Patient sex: M
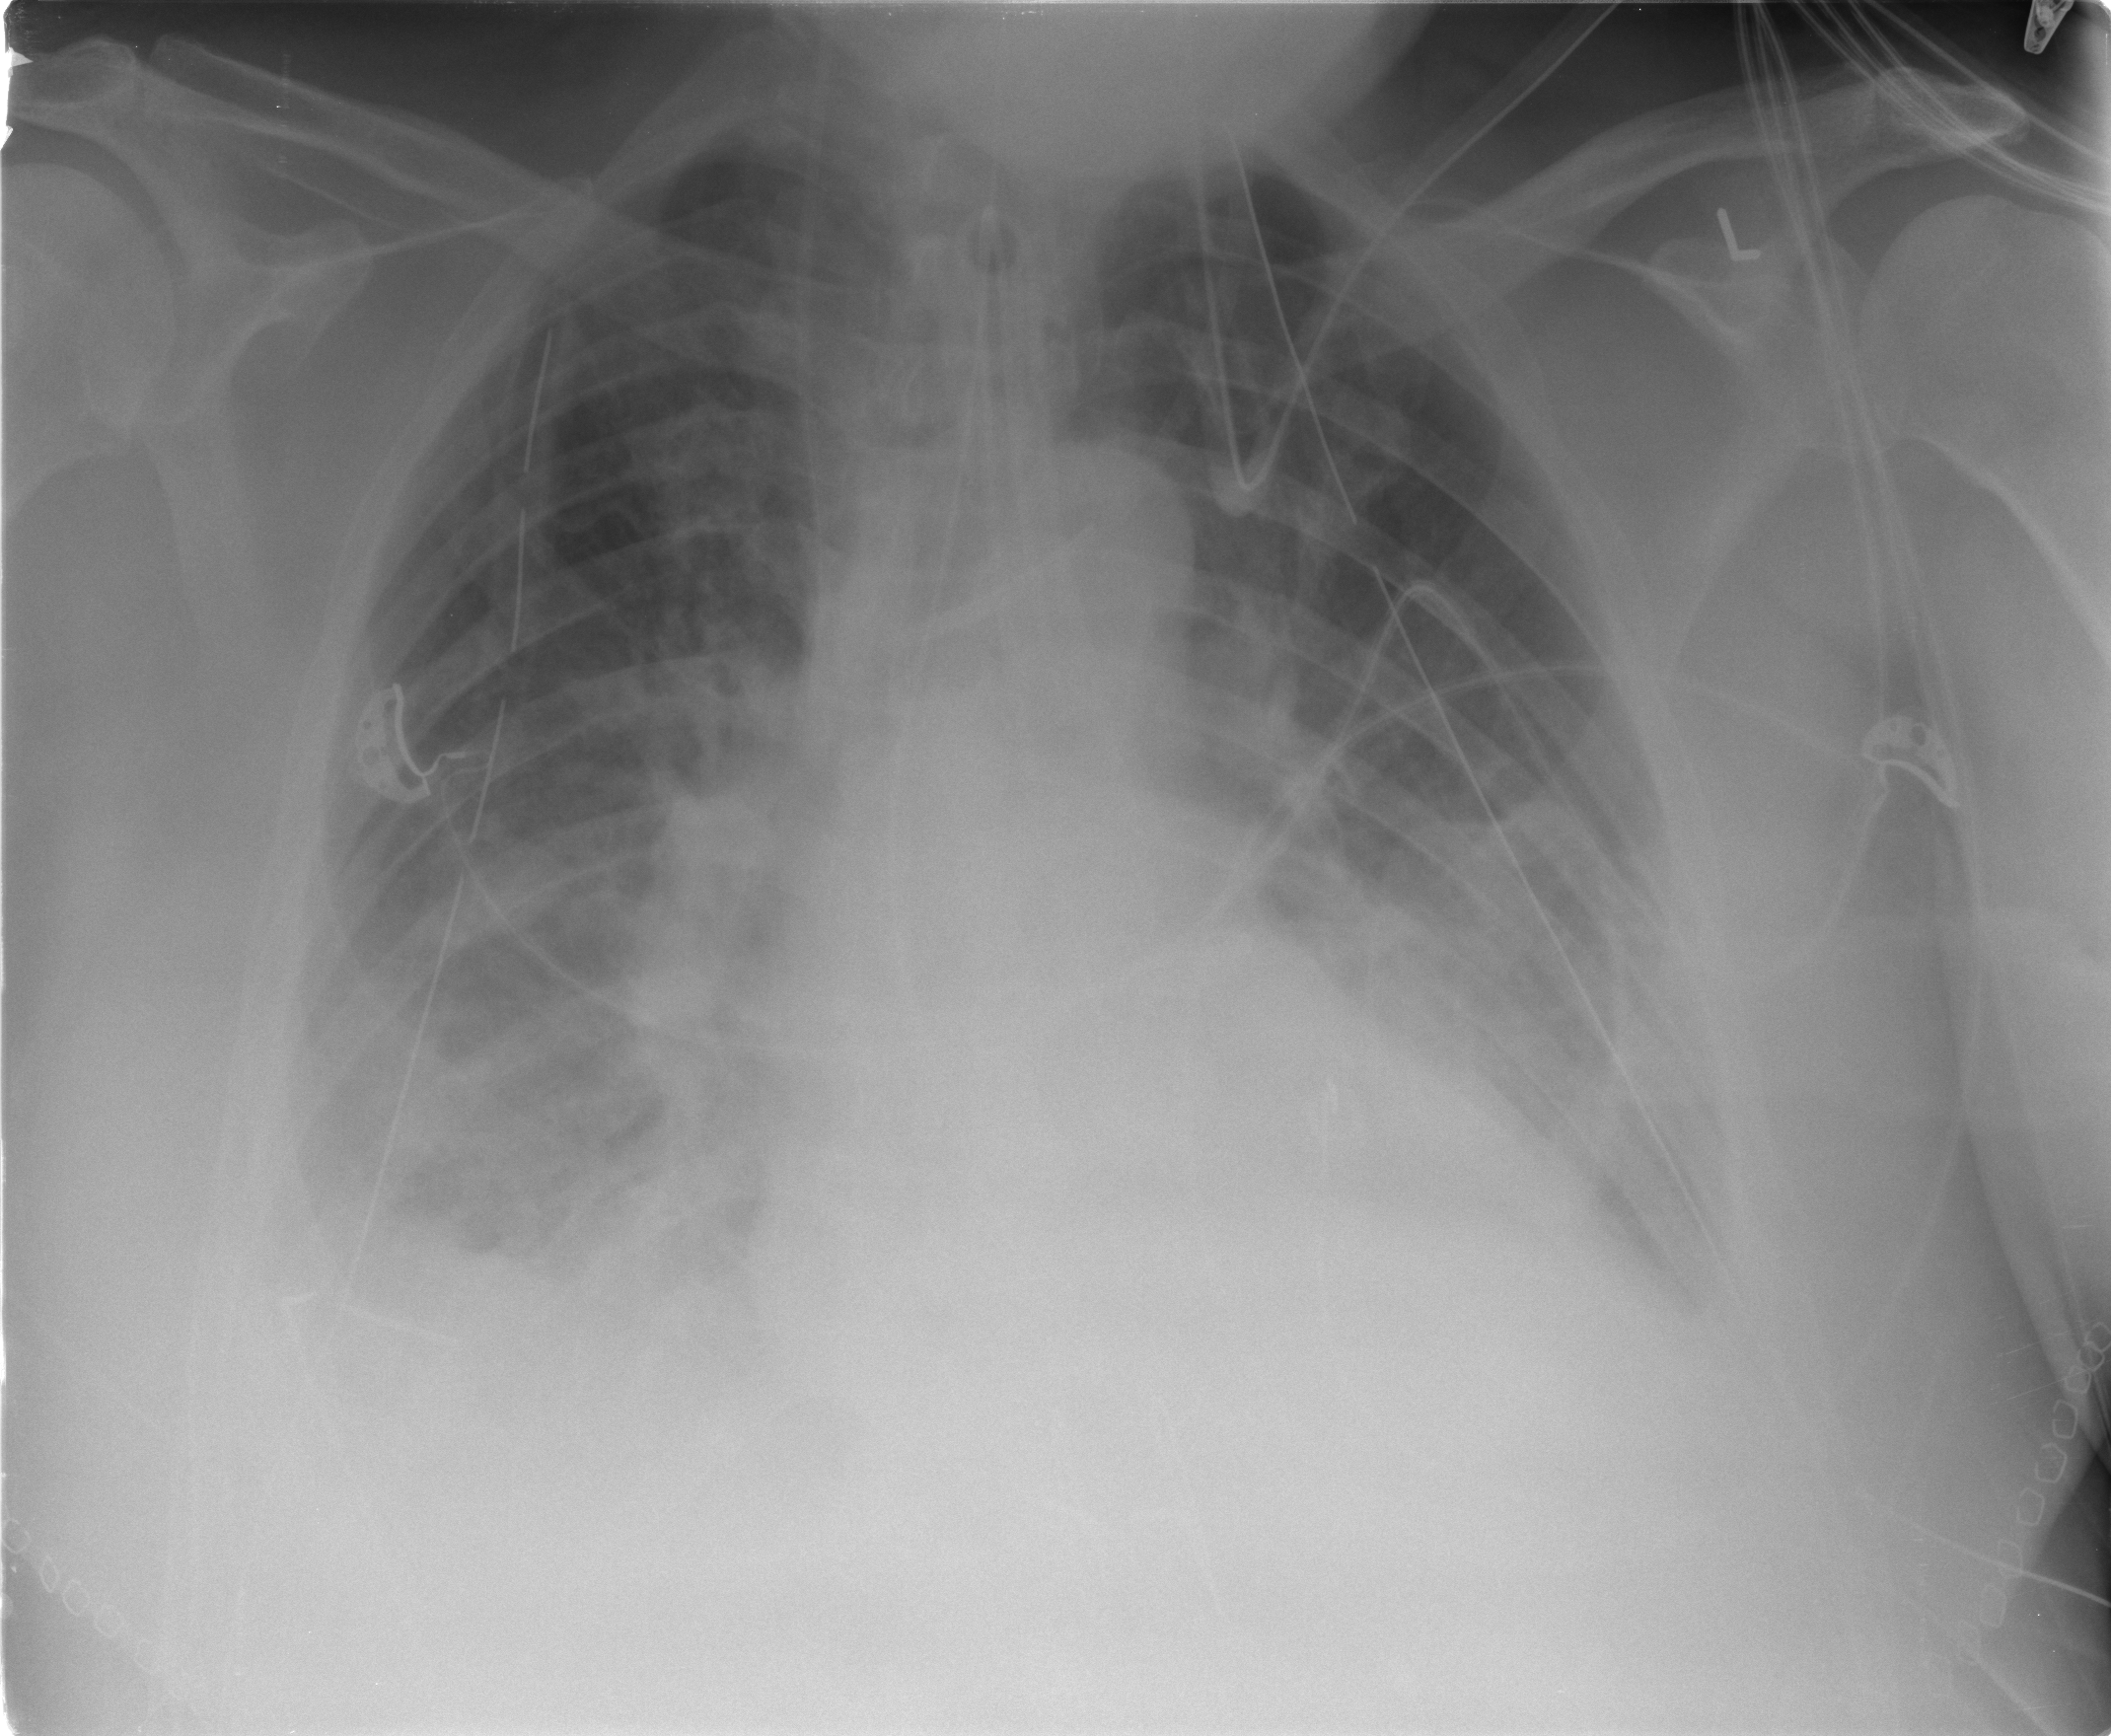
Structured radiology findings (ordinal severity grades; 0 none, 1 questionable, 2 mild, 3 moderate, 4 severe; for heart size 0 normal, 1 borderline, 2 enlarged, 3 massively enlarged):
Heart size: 2
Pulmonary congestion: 2
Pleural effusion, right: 3
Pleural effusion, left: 3
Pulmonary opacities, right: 2
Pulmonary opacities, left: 2
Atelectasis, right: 2
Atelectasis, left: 2